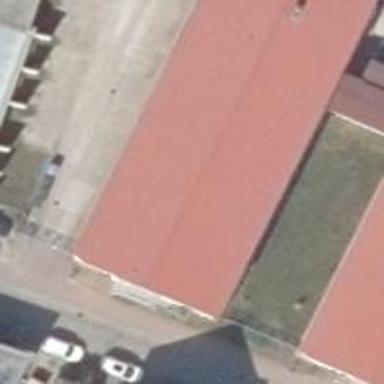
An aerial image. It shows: School building.